Field crop: maize
Growth stage: 2
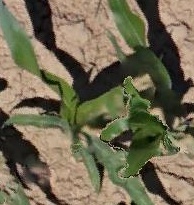
Species: maize